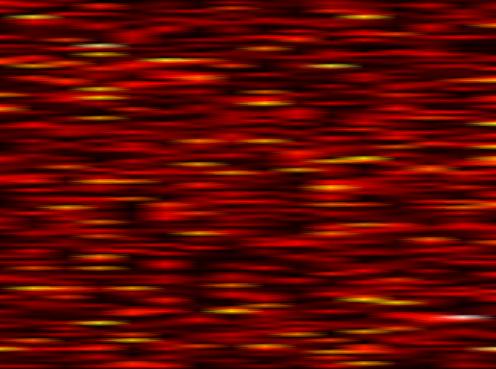
Label: FBMC